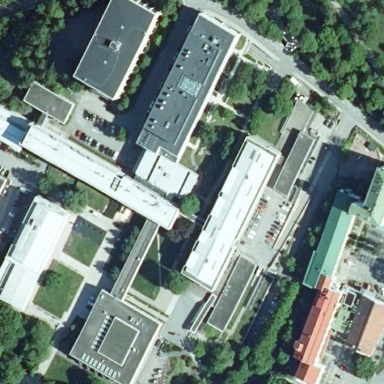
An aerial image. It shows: Flat-roofed university building with beige exterior. The roof is made of tar paper.